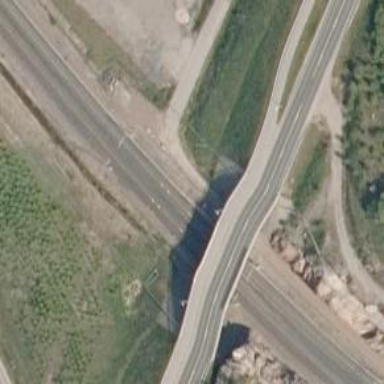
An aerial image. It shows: Cycleway bridge with asphalt surface.